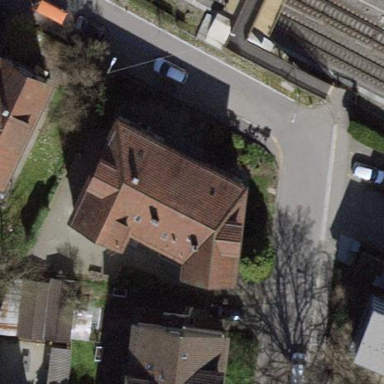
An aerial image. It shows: Tile-roofed apartment building.